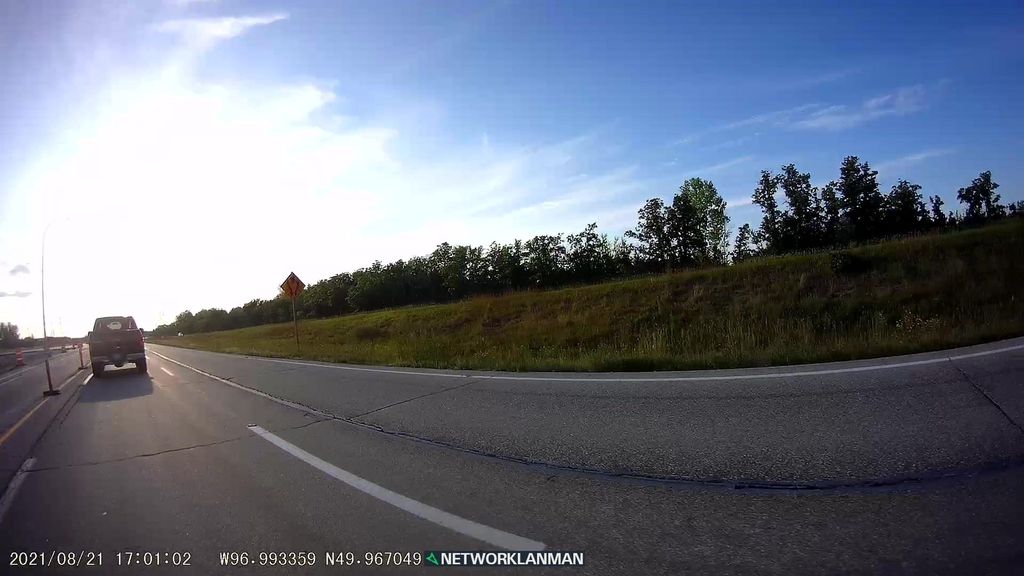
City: winnipeg